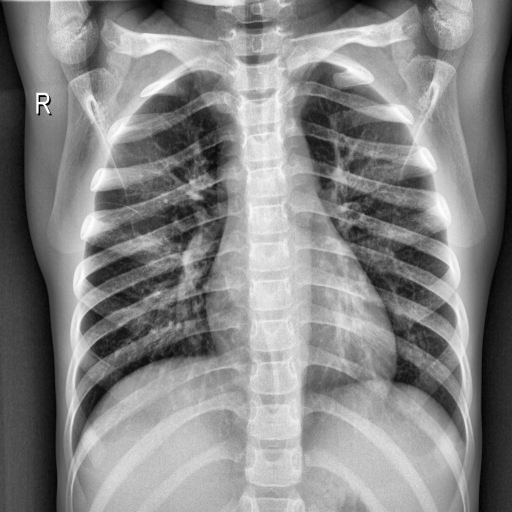
Finding: NORMAL